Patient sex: M
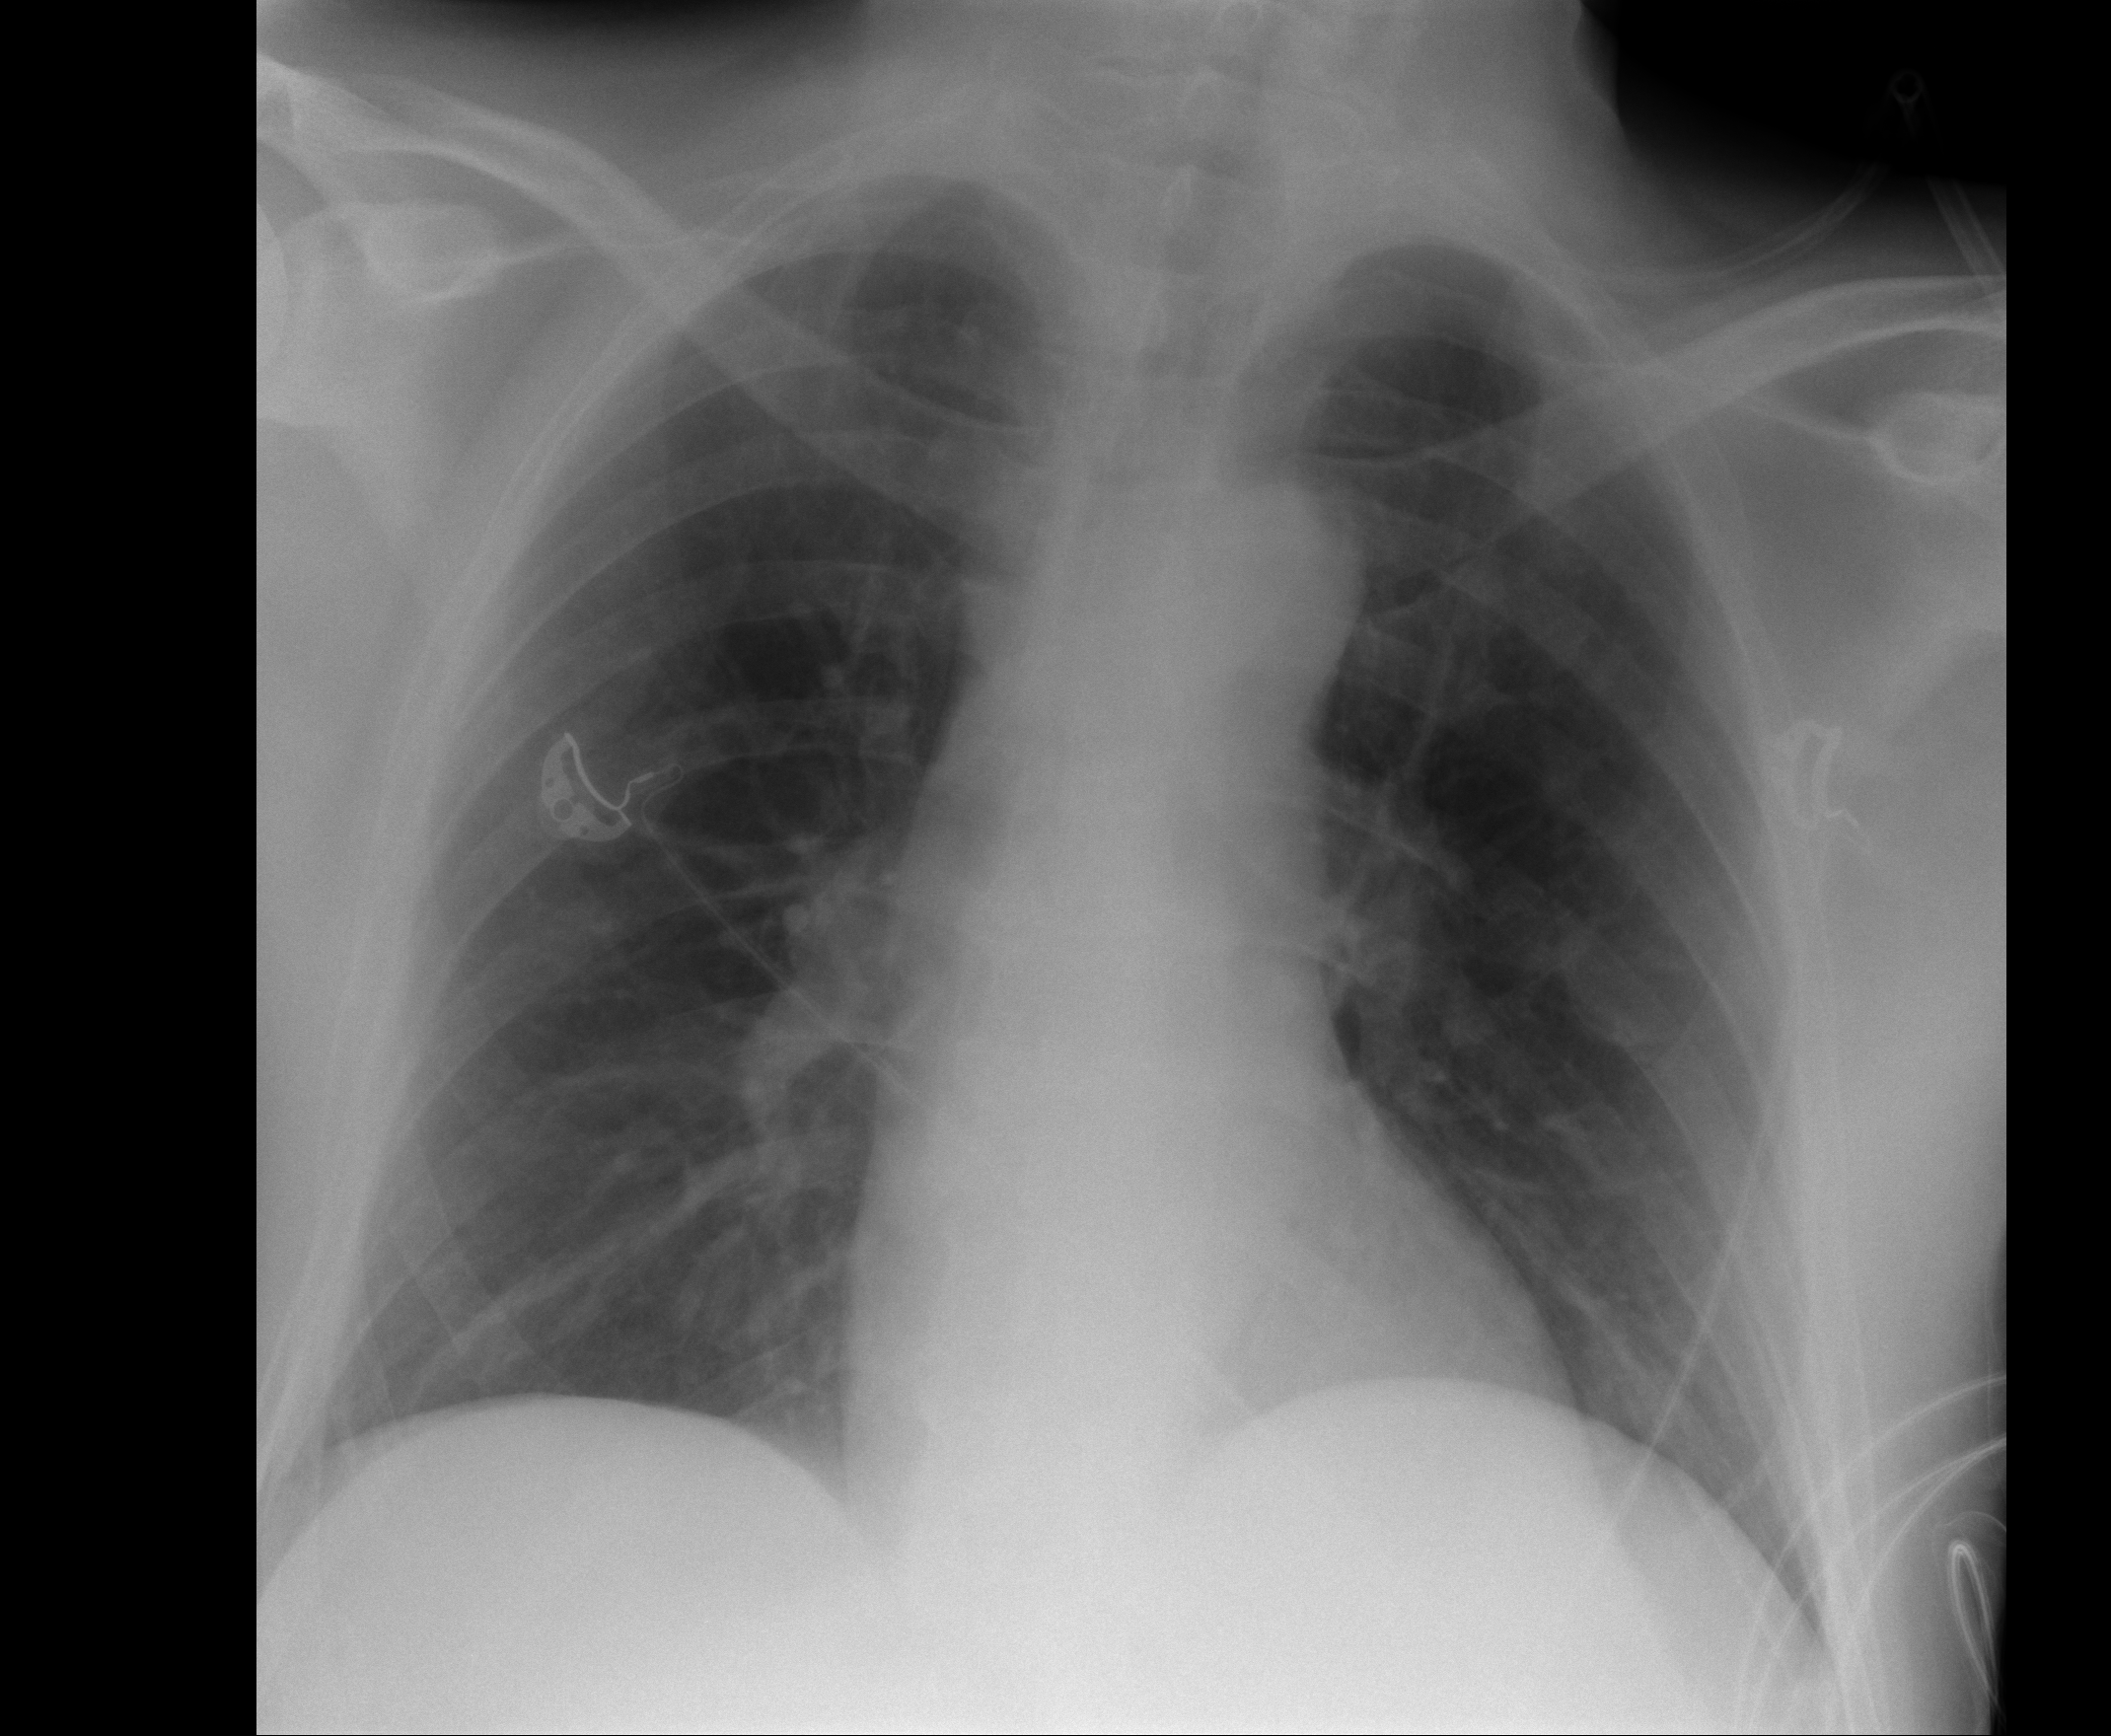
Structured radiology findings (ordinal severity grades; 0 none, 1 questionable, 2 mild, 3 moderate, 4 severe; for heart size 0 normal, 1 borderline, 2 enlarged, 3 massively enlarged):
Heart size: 0
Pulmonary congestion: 0
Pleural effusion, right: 0
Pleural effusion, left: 0
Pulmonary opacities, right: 1
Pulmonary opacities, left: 1
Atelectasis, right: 0
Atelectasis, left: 0